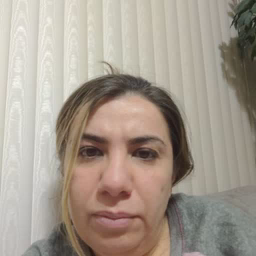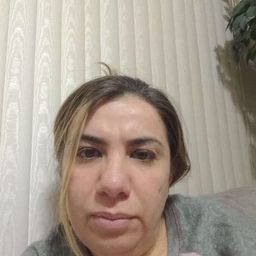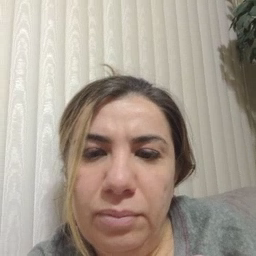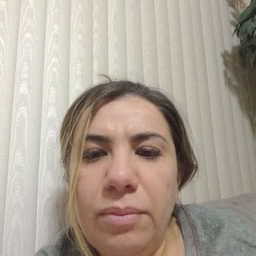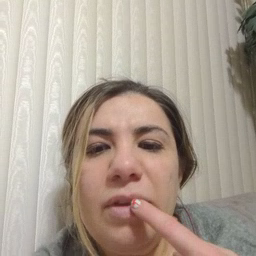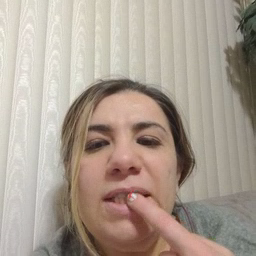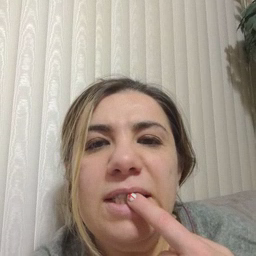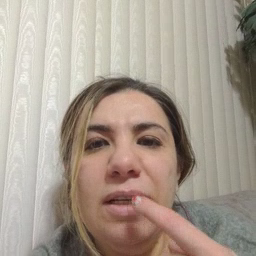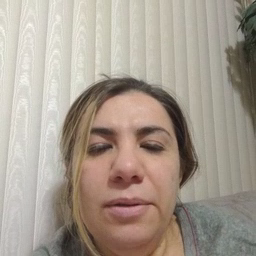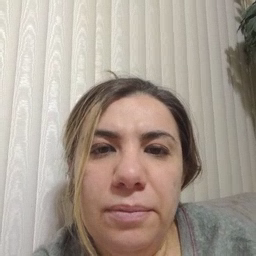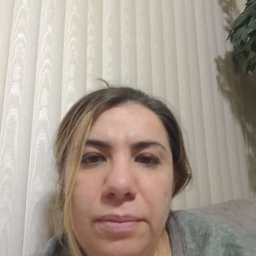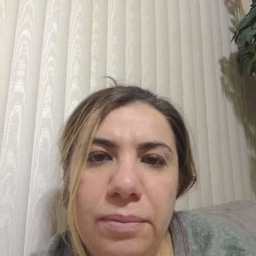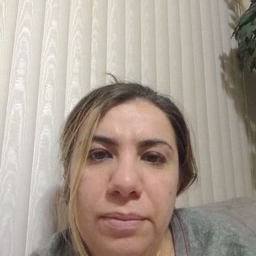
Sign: tooth